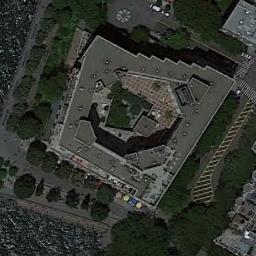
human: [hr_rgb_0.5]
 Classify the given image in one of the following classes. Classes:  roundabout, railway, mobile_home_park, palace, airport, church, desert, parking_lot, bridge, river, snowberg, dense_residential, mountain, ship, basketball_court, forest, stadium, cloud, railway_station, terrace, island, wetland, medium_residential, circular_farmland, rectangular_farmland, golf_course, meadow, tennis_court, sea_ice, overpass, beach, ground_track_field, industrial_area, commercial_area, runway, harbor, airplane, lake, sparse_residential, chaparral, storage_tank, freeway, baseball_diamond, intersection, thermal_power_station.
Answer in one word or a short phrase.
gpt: commercial_area